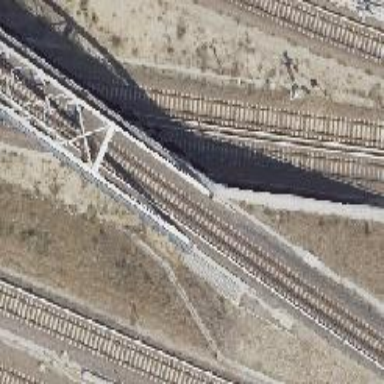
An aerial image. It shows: Light rail electrified railway.